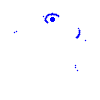
Particle: pion